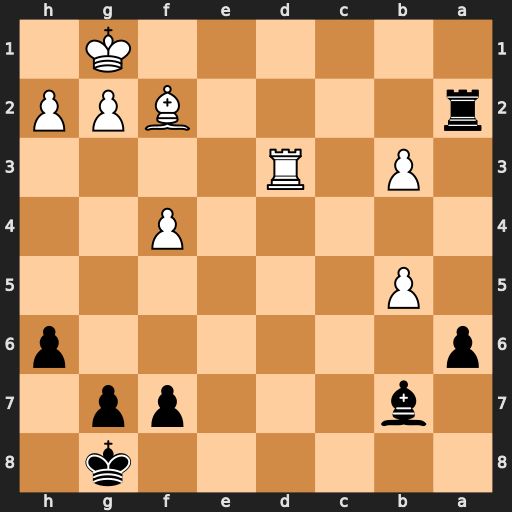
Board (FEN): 6k1/1b3pp1/p6p/1P6/5P2/1P1R4/r4BPP/6K1
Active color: b
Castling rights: -
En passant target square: -
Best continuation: Ra1+ Be1 Rxe1+